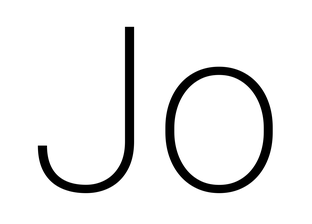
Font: Roboto_ExtraLight